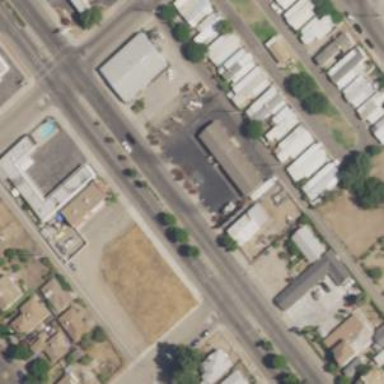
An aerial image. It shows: Commercial area featuring car wash.